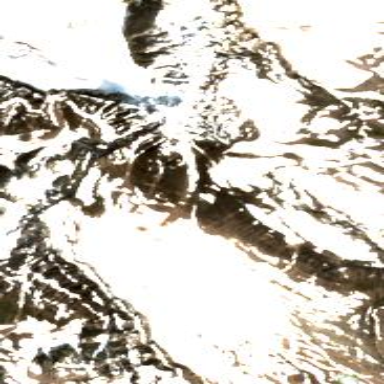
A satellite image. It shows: Majestic glacier in the distance.